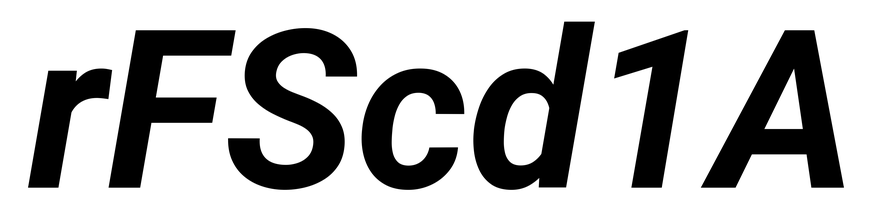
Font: Roboto-Italic_Bold_Italic